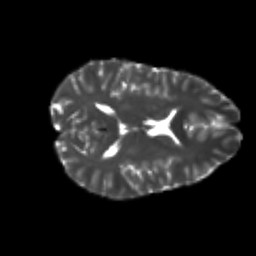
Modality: T2w
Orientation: axial
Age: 25
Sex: female
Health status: healthy
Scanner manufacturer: philips
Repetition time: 7.386 s
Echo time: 0.08599 s